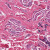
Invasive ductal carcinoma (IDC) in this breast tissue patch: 0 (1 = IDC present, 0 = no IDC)